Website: ulta-beauty
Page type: customer-info-address
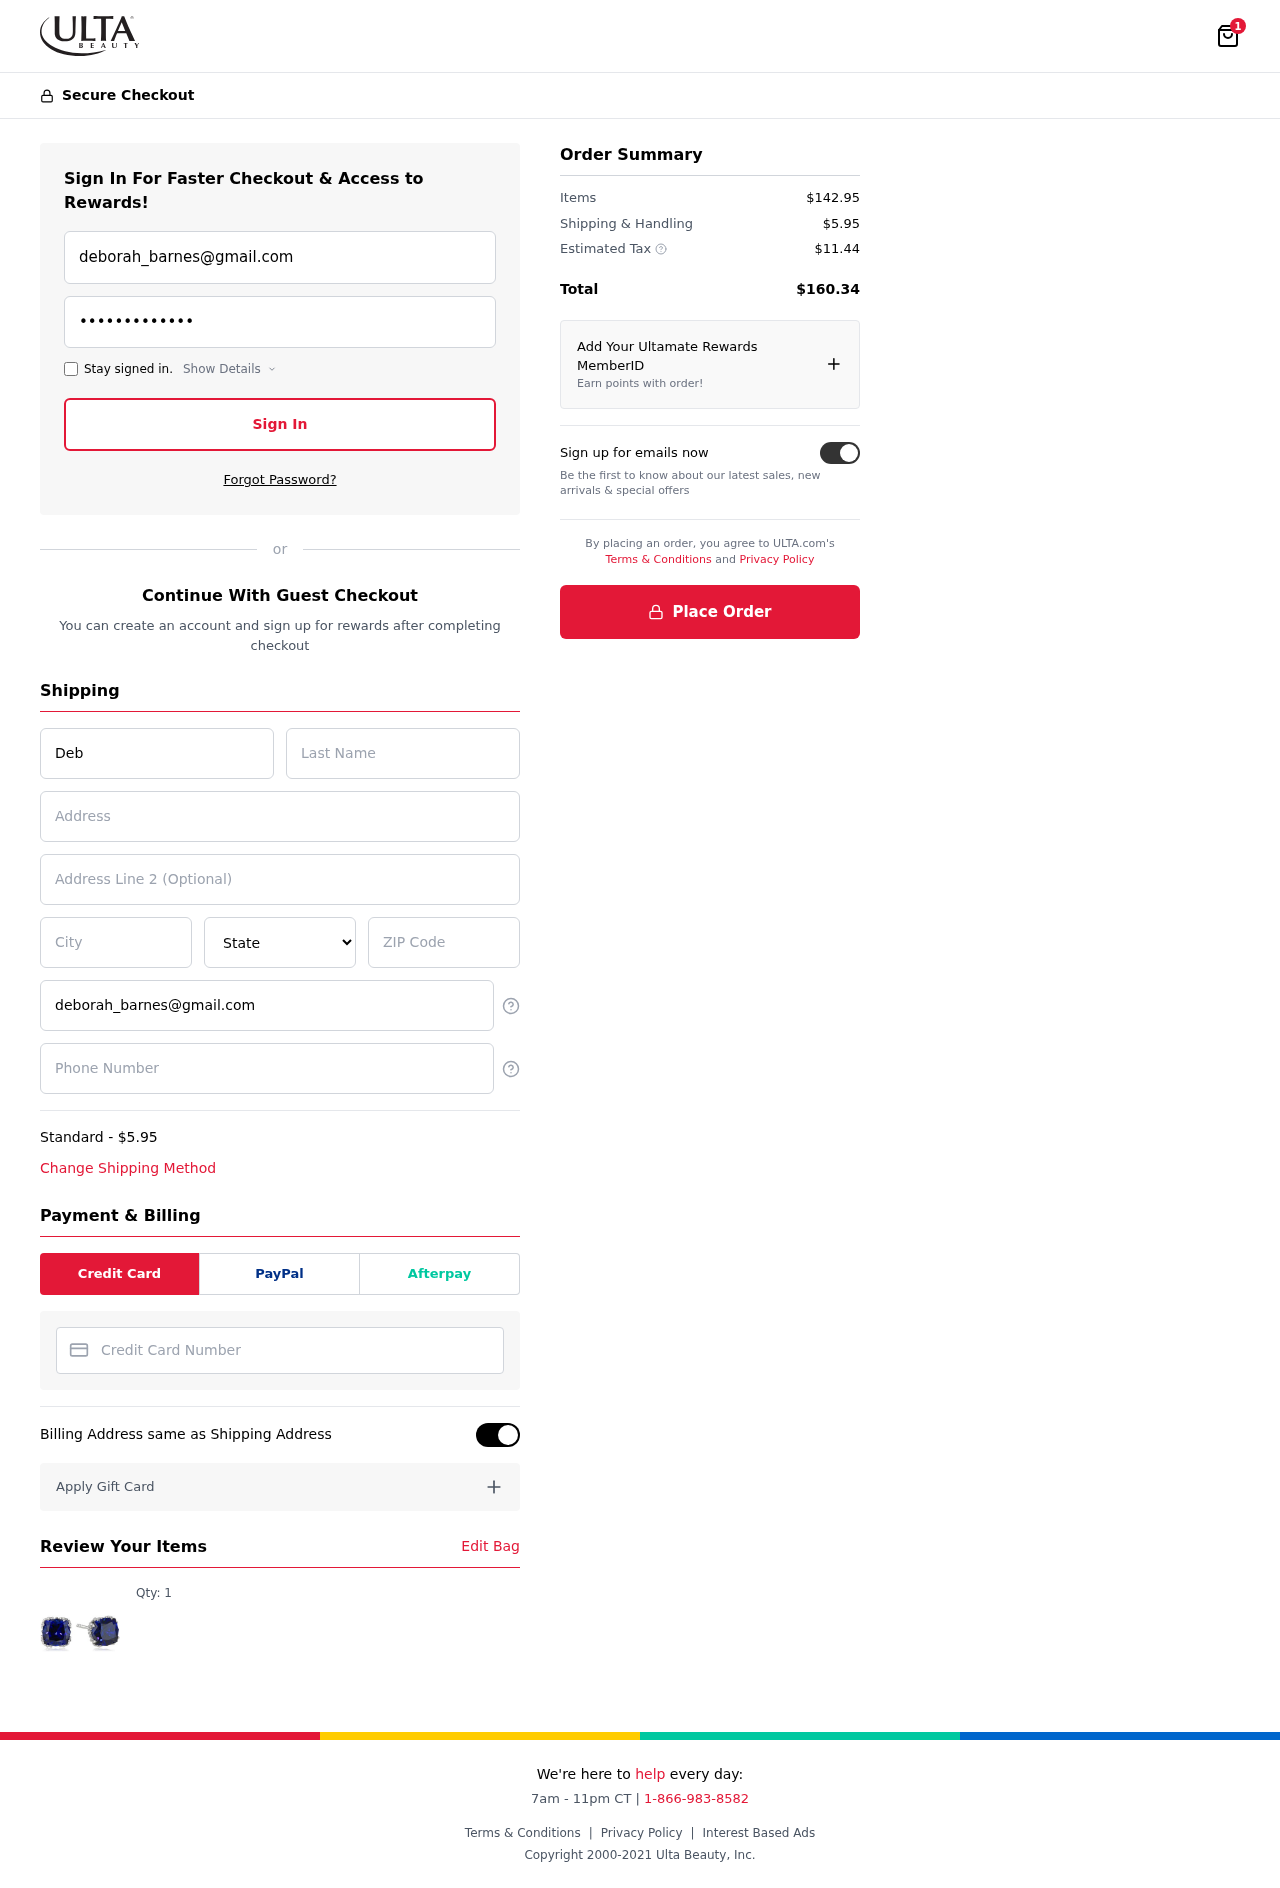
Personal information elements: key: PII_CARD_NUMBER
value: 2252 4529 0184 4831
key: PII_CITY
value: North Michelleside
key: PII_EMAIL
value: deborah_barnes@gmail.com
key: PII_FIRSTNAME
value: Deborah
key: PII_LASTNAME
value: Barnes
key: PII_PHONE
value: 4869172914
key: PII_POSTCODE
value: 29620
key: PII_STATE
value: Utah
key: PII_STREET
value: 044 Smith Burgs Suite 167
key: PII_STREET2
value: Apt. 234
Product elements: key: PRODUCT1_QUANTITY
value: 1
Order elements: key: ORDER_NUM_ITEMS
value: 1
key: ORDER_SHIPPING_COST
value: $5.95
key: ORDER_ITEMS_TOTAL
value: $142.95
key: ORDER_SHIPPING_COST2
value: $5.95
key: ORDER_TAX
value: $11.44
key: ORDER_TOTAL
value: $160.34